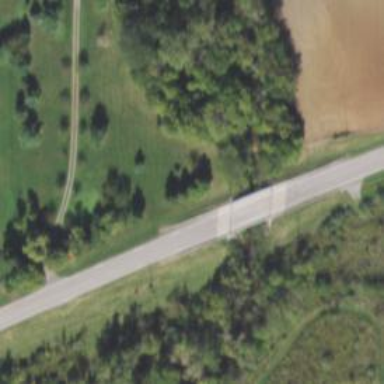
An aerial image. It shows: Secondary road.